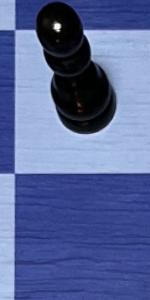
Label: Empty